Question: I have this parameters:
'''
Parameters: {
"diagram"=>{"name"=>"name123"},
"isit"=>{
"0"=>{"xposition"=>"171", "yposition"=>"451", "titleid"=>"isit0", "description"=>"-description-", "leftrelationsids"=>"", "rightrelationsids"=>""},
"1"=>{"xposition"=>"254", "yposition"=>"554", "titleid"=>"isit1", "description"=>"-description-", "leftrelationsids"=>"", "rightrelationsids"=>""}}}
'''
In the create method that receives the parameters above I want to store a diagram (that for now it it just the name of it) and after that I want to store each of the components.
I'm doing this in the 'diagrams_controller.rb'create method. The diagram has_many components.
My problem is how to store the components data?
I have tried this (for now just tried to of the columns, xposition and yposition):
'''
def create
@diagram = Diagram.new(diagram_params)
@diagram.save
@diagram.components.create(params.require(:isit).permit(:xposition, :yposition))
'''
The diagram are stored, but the components not. I don't know how to handle this require permite thing to the components.
Here is the result:

Any help? How should I store the components?
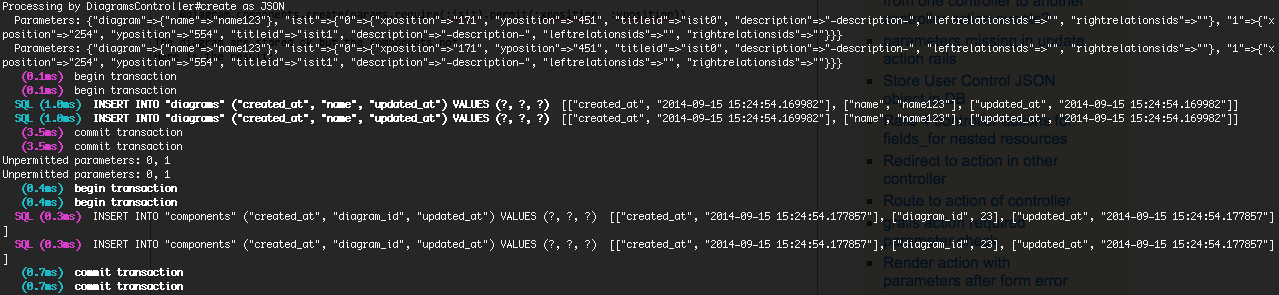
Answer: Try to use this code:
'''
@diagram = Diagram.new(diagram_params)
@diagram.save
component = Component.create(params.require(:isit).permit(:xposition, :yposition))
@diagram.components << component
@diagram.save
'''
Or use 'accepts_nested_attributes_for' in diagram model, and edit 'diagram_params' method to add the following:
'''
params.require(:diagram).permit(components_attributes: [:xposition, :yposition])
'''
Read about <URL>